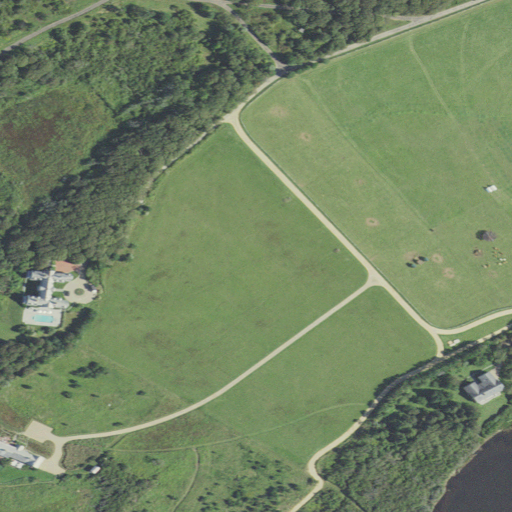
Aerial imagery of cape in Massachusetts named Butler Neck containing grassland, open development, woody wetlands, mixed forest, low intensity development, medium intensity development, herbaceous wetlands, deciduous forest, open water, shrub, and pasture